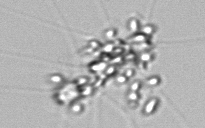
Label: Chaetoceros_didymus_TAG_external_flagellate